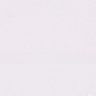
Metastatic tissue present: no